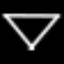
Label: diamond